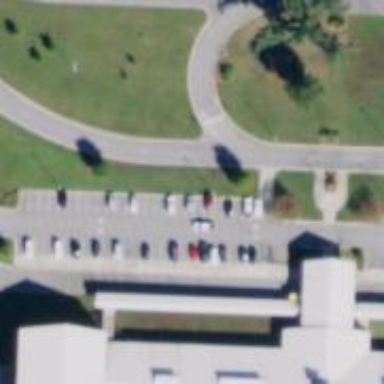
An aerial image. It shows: Parking space.